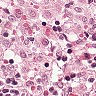
Metastatic tissue present: no